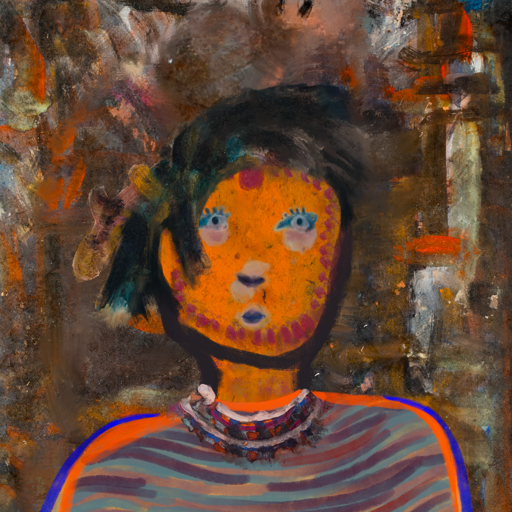
Background: GypsyQueen, Head And Neck Front: Doll, Face Front: Hill_Girl, Bust: Experience, Hair Front: Pipe, Head Accessory: Blank, Second Necklace: Blank, Necklace: Hypocrite_1, Baby: Blank